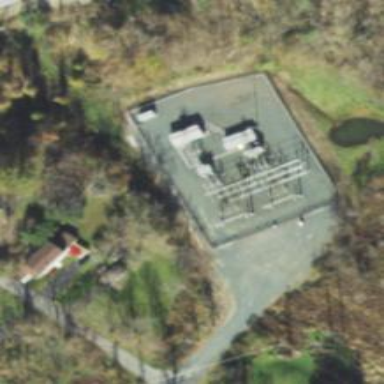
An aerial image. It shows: Outdoor distribution substation.